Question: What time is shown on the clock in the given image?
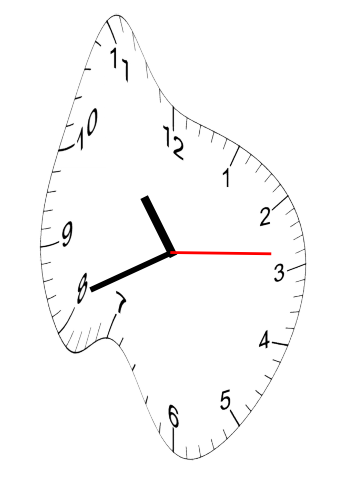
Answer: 10:41:14